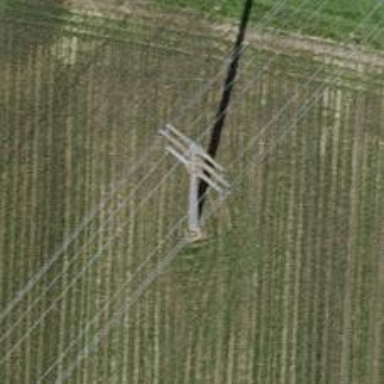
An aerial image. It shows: Power line is depicted.